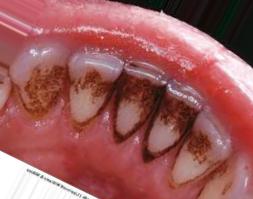
Condition: Tooth Discoloration